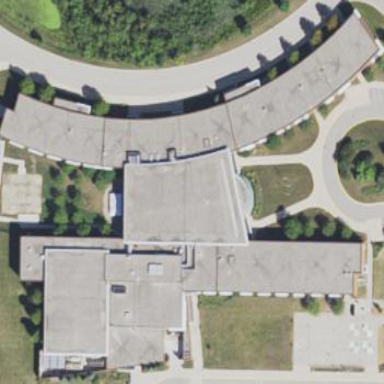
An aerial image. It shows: School building.